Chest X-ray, AP view. Patient: 23 years old, sex F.
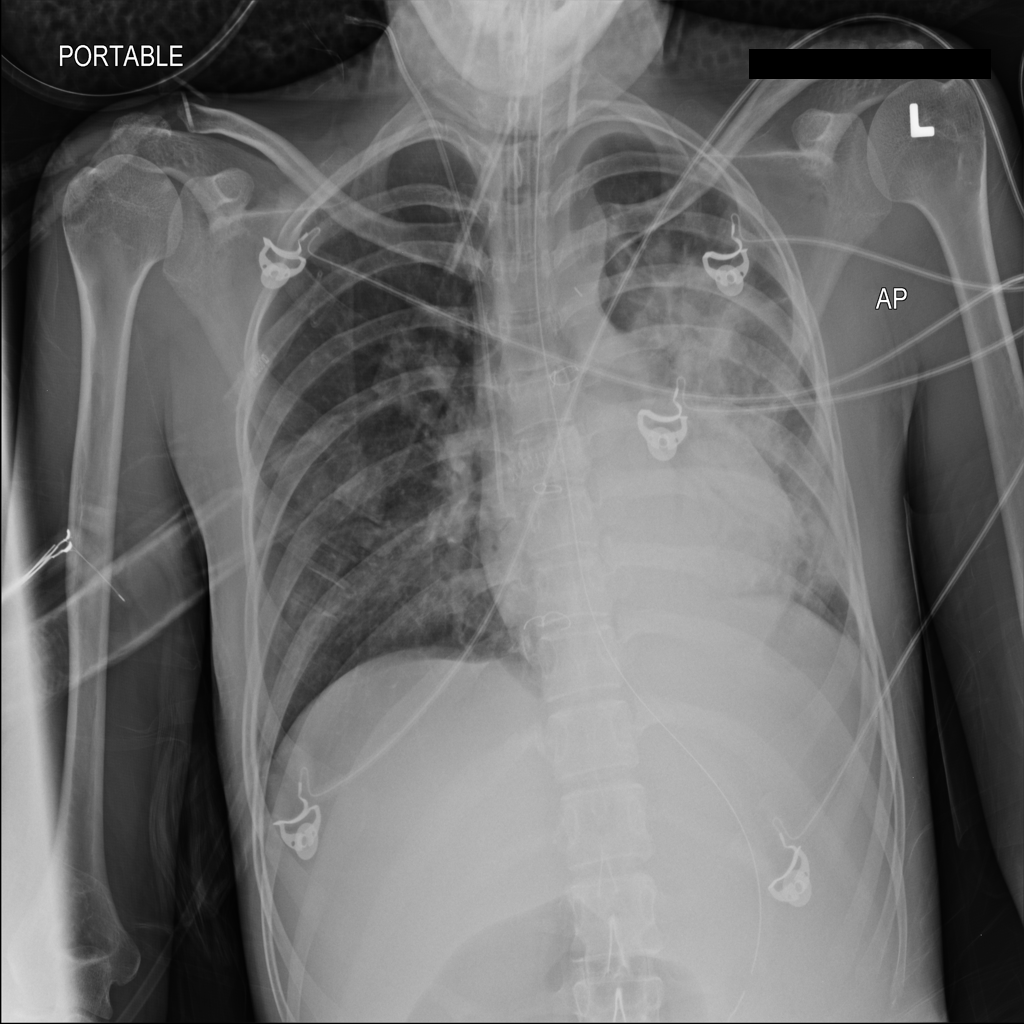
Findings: Infiltration, Pneumonia